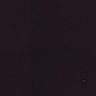
Metastatic tissue present: no